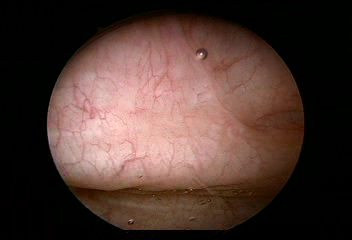
Modality: WLC
Class: Normal mucosa
Bladder cancer association: No